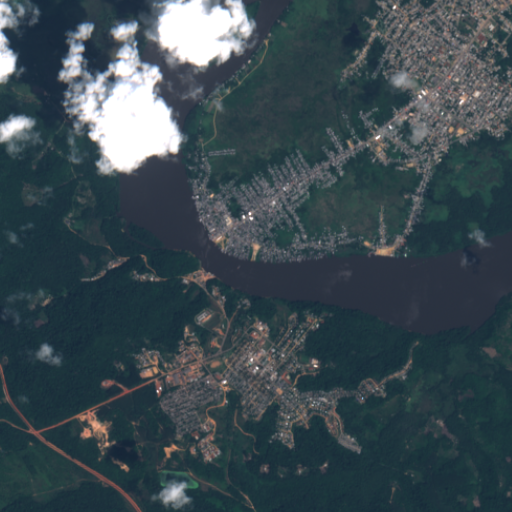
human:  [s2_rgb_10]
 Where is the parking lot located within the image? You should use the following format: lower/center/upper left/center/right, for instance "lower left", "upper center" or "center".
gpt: The parking lot is located in the lower center of the image.
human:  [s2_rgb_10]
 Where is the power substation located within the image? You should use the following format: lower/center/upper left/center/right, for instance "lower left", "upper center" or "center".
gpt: The power substation is located in the lower center of the image.
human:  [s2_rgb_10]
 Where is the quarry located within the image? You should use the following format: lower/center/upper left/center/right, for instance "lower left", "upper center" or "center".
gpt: There is no quarry in the image.